九年级 · 解析几何
在平面直角坐标系中, 点 $A$ 的坐标为 $(0,3)$,点 $B$ 在 $x$ 轴上从 $(-3,0)$ 运动到 $(3,0)$. 将线段 $A B$ 绕点 $B$ 顺时针旋转 $90^{\circ}$ 至线段 $B M$, 过点

$M$ 作 $M N / / y$ 轴, 点 $N$ 在 $M$ 的下方, 且 $M N=B O$, 则 $B$ 在 $x$ 轴上从 $(-3,0)$ 运动到 $(3,0)$ 的过程中,点 $N$ 运动的路径长为
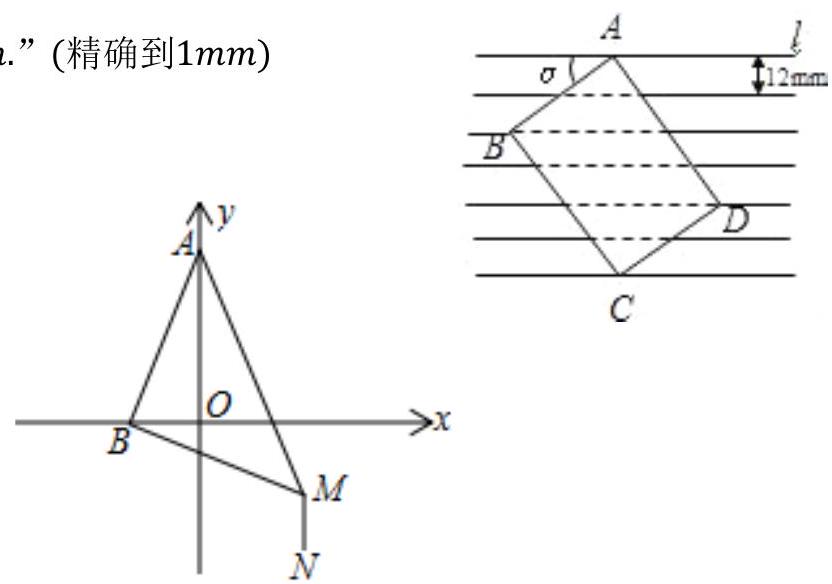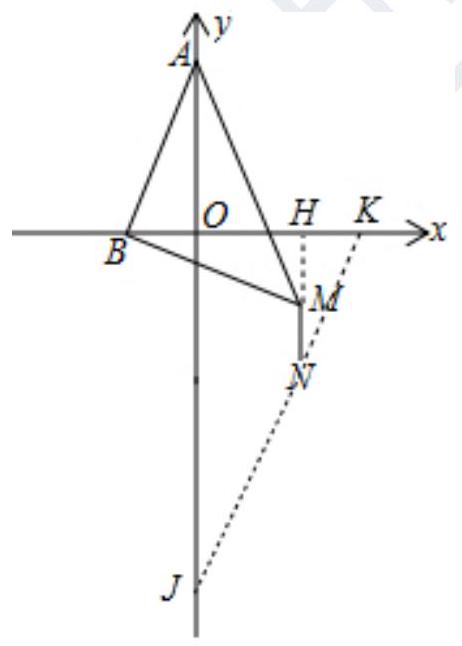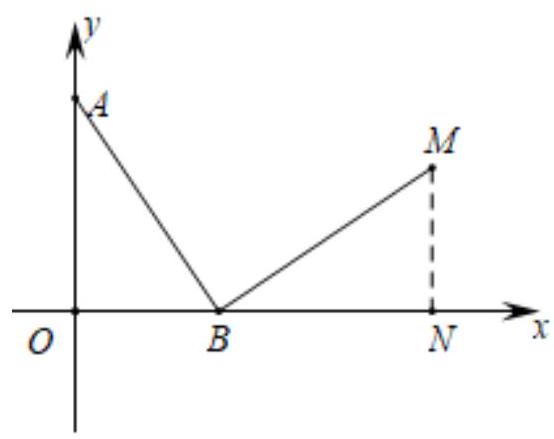
答案: $3+3 \sqrt{5}$
解析: 在 $x$ 轴的正半轴上取一点 $k$, 使得 $O K=O A=3$, 连接 $K N$, 延长 $K N$ 交 $y$ 轴于 $J$, 延长 $N M$ 交 $O K$于 $H$.

$\because \angle A O B=\angle B H M=\angle A B M=90^{\circ}$,
$\therefore \angle A B O+\angle H B M=90^{\circ}, \angle H B M+\angle B M H=90^{\circ}$,

$\therefore \angle A B O=\angle B M H$,

$\because A B=B M$,

$\therefore \triangle A O B \cong \triangle B H M(A A S)$,

$\therefore O B=H M=M N, A O=B H=O K$

$\therefore O B=H K$,

$\therefore \tan \angle N K H=\frac{N H}{K H}=2$,

$\therefore$ 当点 $B$ 从 $(-3,0)$ 运动到 $(0,0)$ 时, 点 $N$ 的运动轨迹是线段 $J K$,

在Rt $\triangle J O K$ 中, $\because O J=6, O K=3$,

$\therefore J K=\sqrt{3^{2}+6^{2}}=3 \sqrt{5}$,

当点 $B$ 从 $(0,0)$ 运动到 $(3,0)$ 时, 易证 $N M=O B, O N=O A=3$, 此时点 $N$ 的运动轨迹是 $B N=3$,综上所述, 点 $N$ 的运动轨迹是 $3+3 \sqrt{5}$

故答案为 $3+3 \sqrt{5}$.